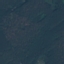
Land use / land cover: Forest